Question: '''
~/sinatra_projects/slim_app$ tree .
'''
Here's the relevant part of the 'tree' output:
'''
.
+-- models
+-- public
| +-- cool_stuff.html
| +-- css
| | +-- css.css
'''
Here's the mostly irrelevant part:
'''
| +-- imgs
| +-- js_ready.js
| +-- mycss.css
| +-- tablesorter-master
| +-- LICENSE
| +-- README.md
| +-- addons
| | +-- pager
| | +-- jquery.tablesorter.pager.css
| | +-- jquery.tablesorter.pager.js
| +-- bower.json
| +-- build
| | +-- ParseMaster.js
| | +-- js.jar
| | +-- jsmin.js
| | +-- min.js
| | +-- pack.js
| | +-- packer.js
| | +-- writeFile.js
| +-- build.xml
| +-- changelog
| +-- docs
| | +-- assets
| | | +-- ajax-content.html
| | +-- css
| | | +-- jq.css
| | +-- example-ajax.html
| | +-- example-attribute-sort.html
| | +-- example-empty-table.html
| | +-- example-extending-defaults.html
| | +-- example-meta-headers.html
| | +-- example-meta-parsers.html
| | +-- example-meta-sort-list.html
| | +-- example-option-debug.html
| | +-- example-option-digits.html
| | +-- example-option-sort-force.html
| | +-- example-option-sort-key.html
| | +-- example-option-sort-list.html
| | +-- example-option-sort-order.html
| | +-- example-option-text-extraction.html
| | +-- example-options-headers.html
| | +-- example-pager.html
| | +-- example-parsers.html
| | +-- example-trigger-sort.html
| | +-- example-triggers.html
| | +-- example-update-cell.html
| | +-- example-widgets.html
| | +-- img
| | | +-- external.png
| | +-- index.html
| | +-- js
| | +-- docs.js
| | +-- examples.js
| +-- jquery-latest.js
| +-- jquery.metadata.js
| +-- jquery.tablesorter.js
| +-- jquery.tablesorter.min.js
| +-- package.json
| +-- themes
| +-- blue
| | +-- asc.gif
| | +-- bg.gif
| | +-- blue.zip
| | +-- desc.gif
| | +-- style.css
| +-- green
| +-- asc.png
| +-- bg.png
| +-- desc.png
| +-- green.zip
| +-- style.css
+-- routes.rb
+-- themes
| +-- blue
| | +-- asc.gif
| | +-- bg.gif
| | +-- blue.zip
| | +-- desc.gif
| | +-- style.css
| +-- green
| +-- asc.png
| +-- bg.png
| +-- desc.png
| +-- green.zip
| +-- style.css
+-- views
+-- components
| +-- _date.slim
+-- index.slim
+-- index_with_partials.slim
+-- layout.slim
+-- xindex.slim
+-- xlayout.erb
+-- xlayout.slim
+-- yindex.erb
21 directories, 79 files
'''
Here's 'slim_app/routes.rb':
'''
require 'sinatra'
require 'slim'
get '/' do
slim :index
end
'''
Here's 'slim_app/views/layout.slim':
'''
doctype html
html
head
meta charset="utf-8"
title Test
link rel="stylesheet" type='text/css' src="/css/css.css")
body
h1 This is the Layout. Find me in your_app/views/layout.slim
== yield
'''
Here's 'slim_app/public/css/css.css':
'''
div {
background-color: red;
font-weight: 900;
}
h1 {
background-color: blue;
}
'''
Here's 'slim_app/views/index.slim':
'''
div Hello
div Goodbye
'''
No matter what path I use for the css file, this is always the result:

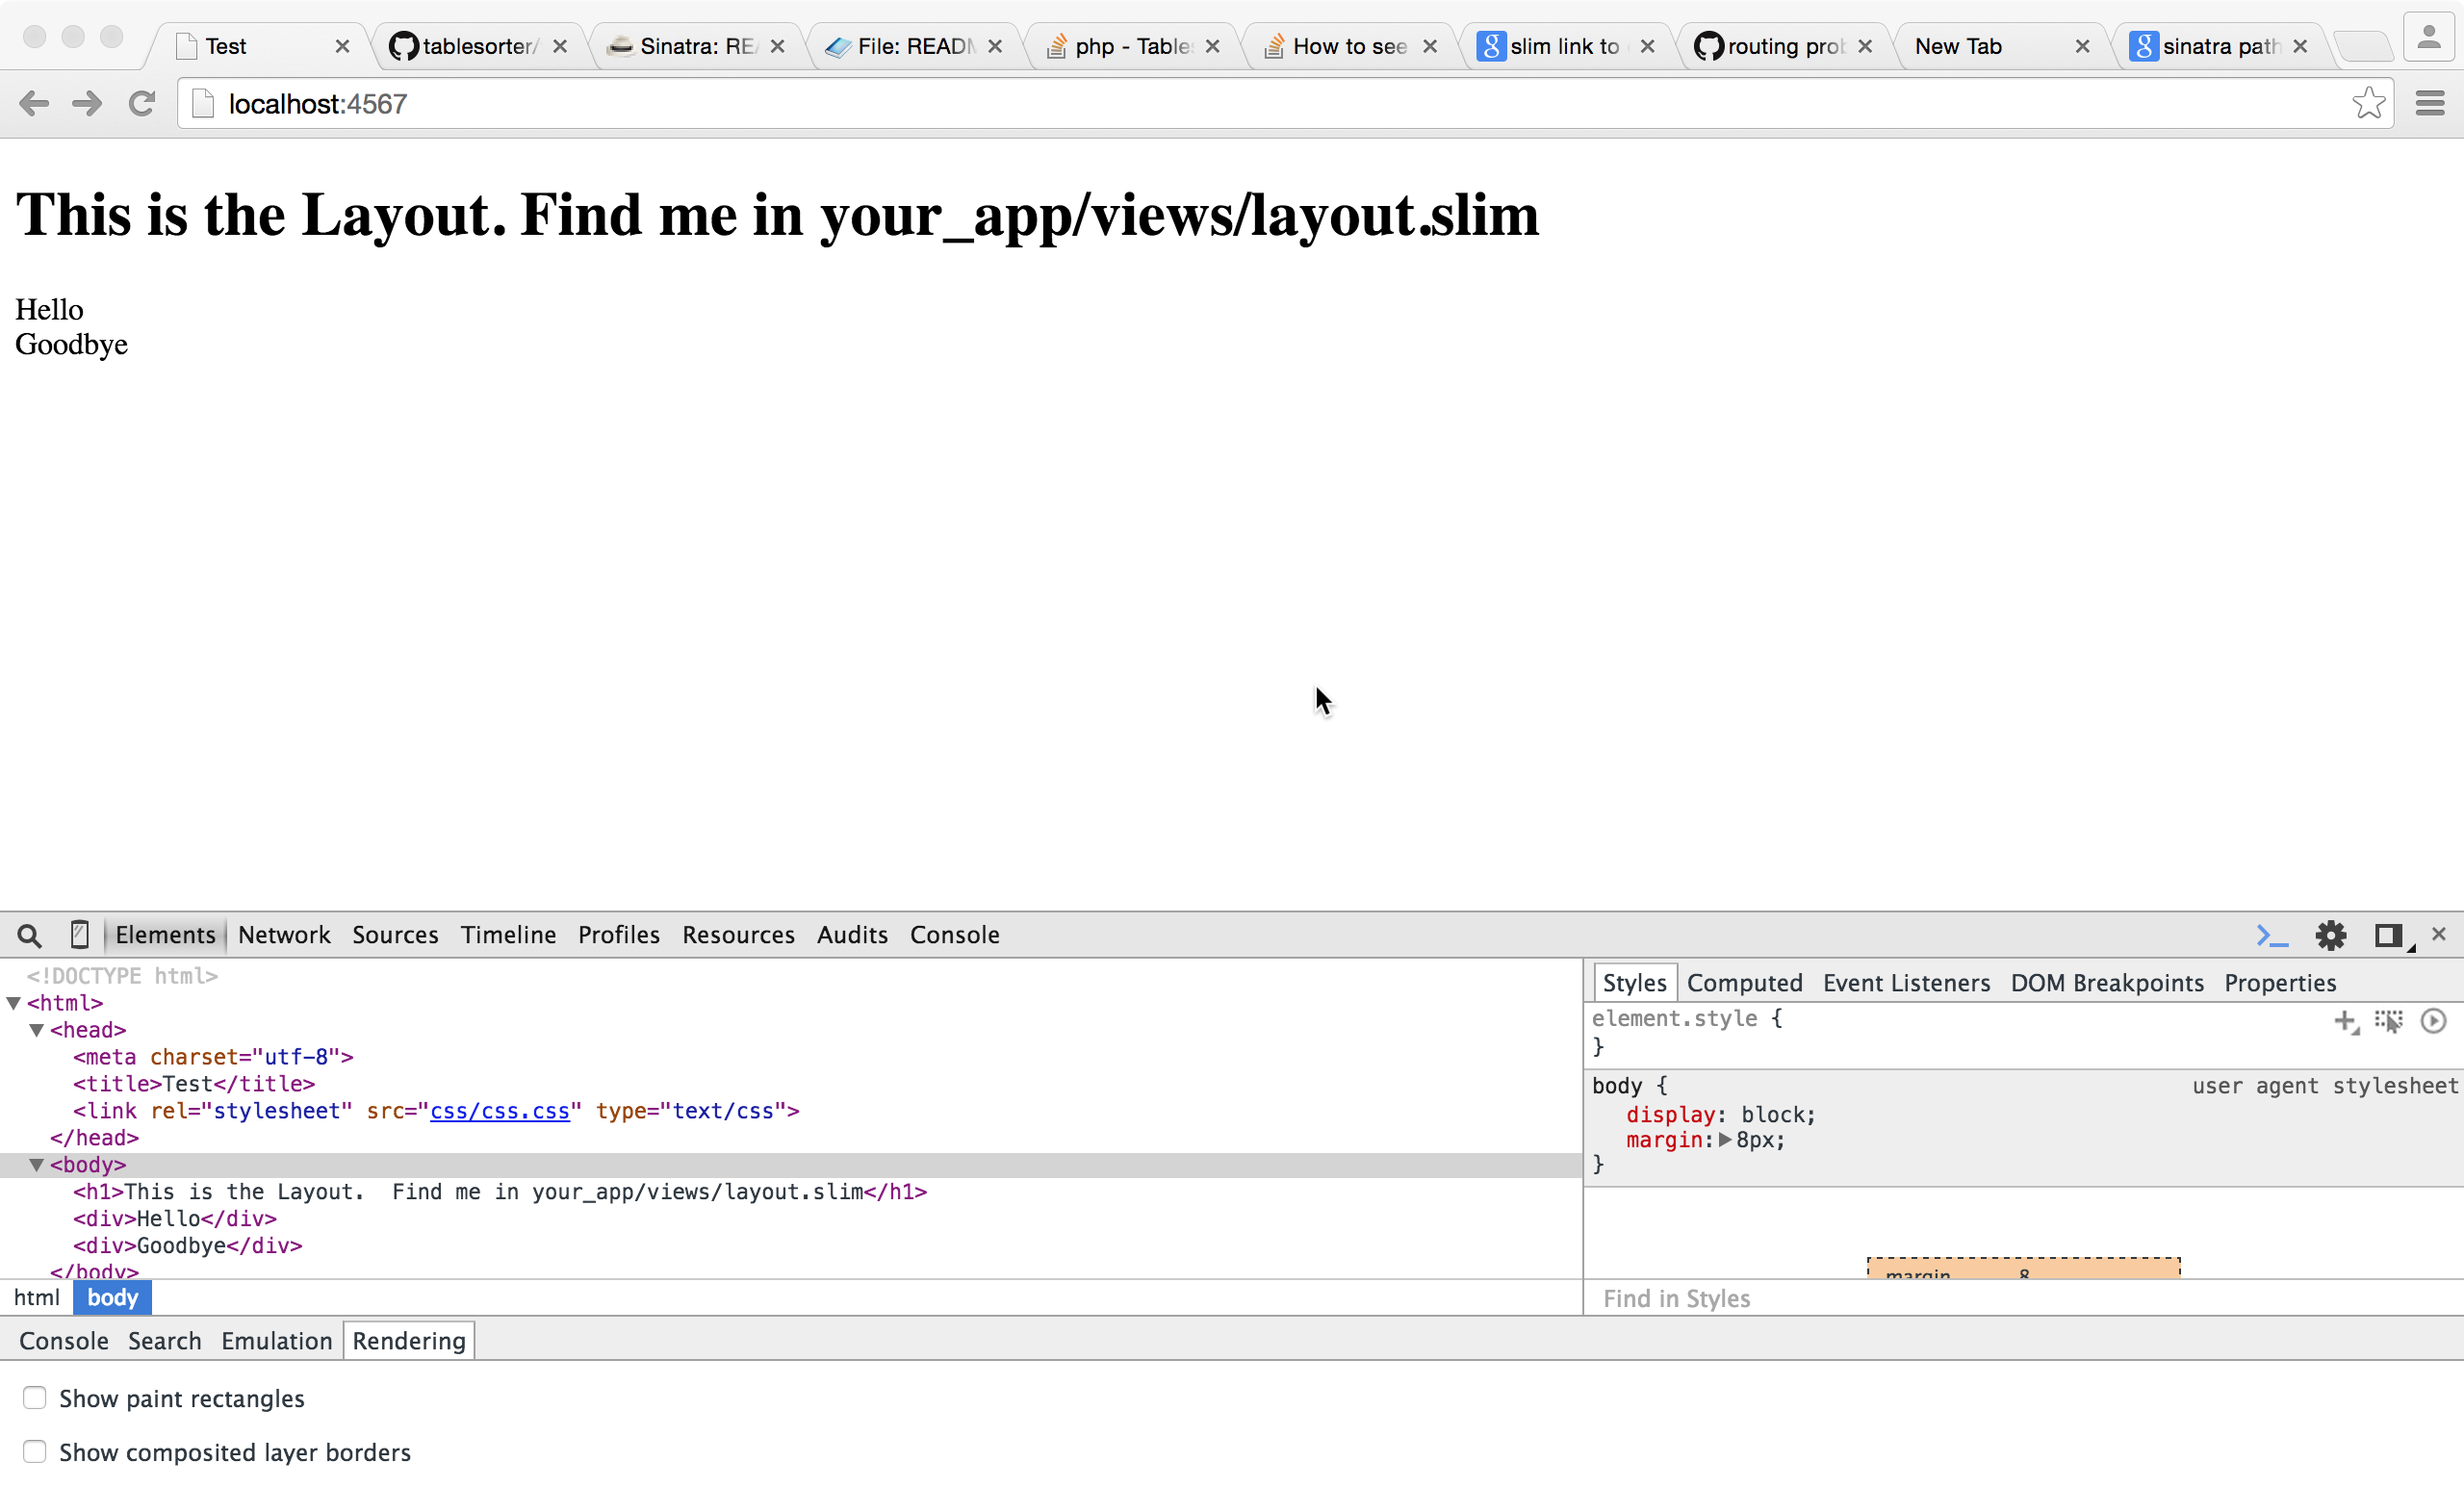
Answer: You need <URL>, not 'src', so you want something like this:
'''
link rel="stylesheet" type='text/css' href="/css/css.css"
'''
(<URL>